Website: lowes
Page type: account-selection
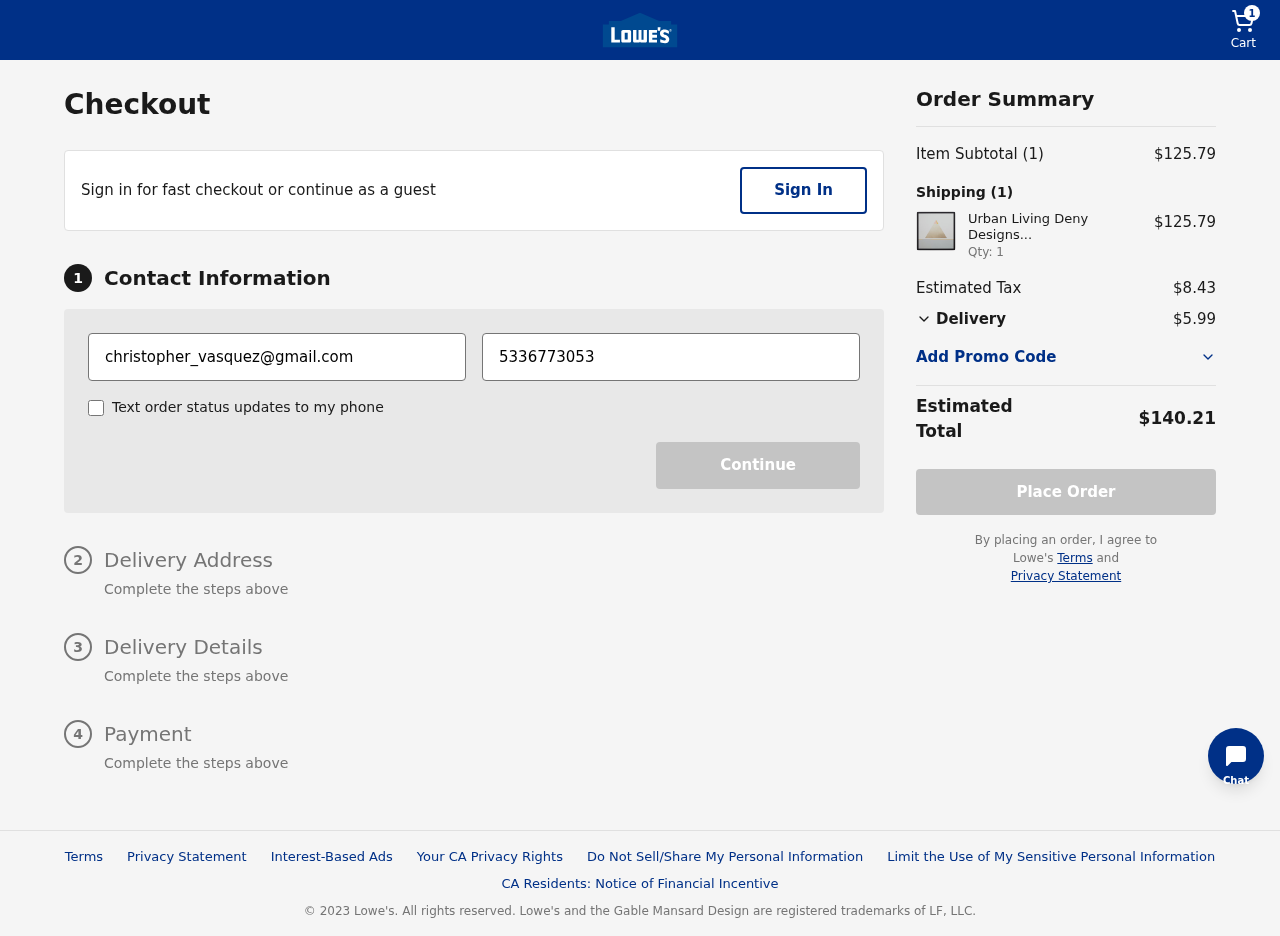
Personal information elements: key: PII_EMAIL
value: christopher_vasquez@gmail.com
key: PII_PHONE
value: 5336773053
Product elements: key: PRODUCT1_NAME
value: Urban Living Deny Designs 61468-frwa11 Wall Art
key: PRODUCT1_PRICE
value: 125.79
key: PRODUCT1_QUANTITY
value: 1
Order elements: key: ORDER_NUM_ITEMS
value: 1
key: ORDER_SUBTOTAL
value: $125.79
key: ORDER_TAX
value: $8.43
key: ORDER_SHIPPING_COST
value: $5.99
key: ORDER_TOTAL
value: $140.21